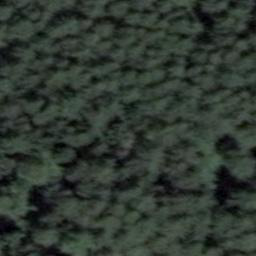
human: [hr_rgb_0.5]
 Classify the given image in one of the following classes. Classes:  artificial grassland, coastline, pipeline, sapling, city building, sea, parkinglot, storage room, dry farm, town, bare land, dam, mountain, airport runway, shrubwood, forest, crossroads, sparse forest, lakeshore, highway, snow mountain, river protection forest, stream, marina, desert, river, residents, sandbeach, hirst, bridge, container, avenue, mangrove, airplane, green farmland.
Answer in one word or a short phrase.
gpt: forest